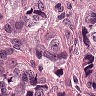
Metastatic tissue present: yes